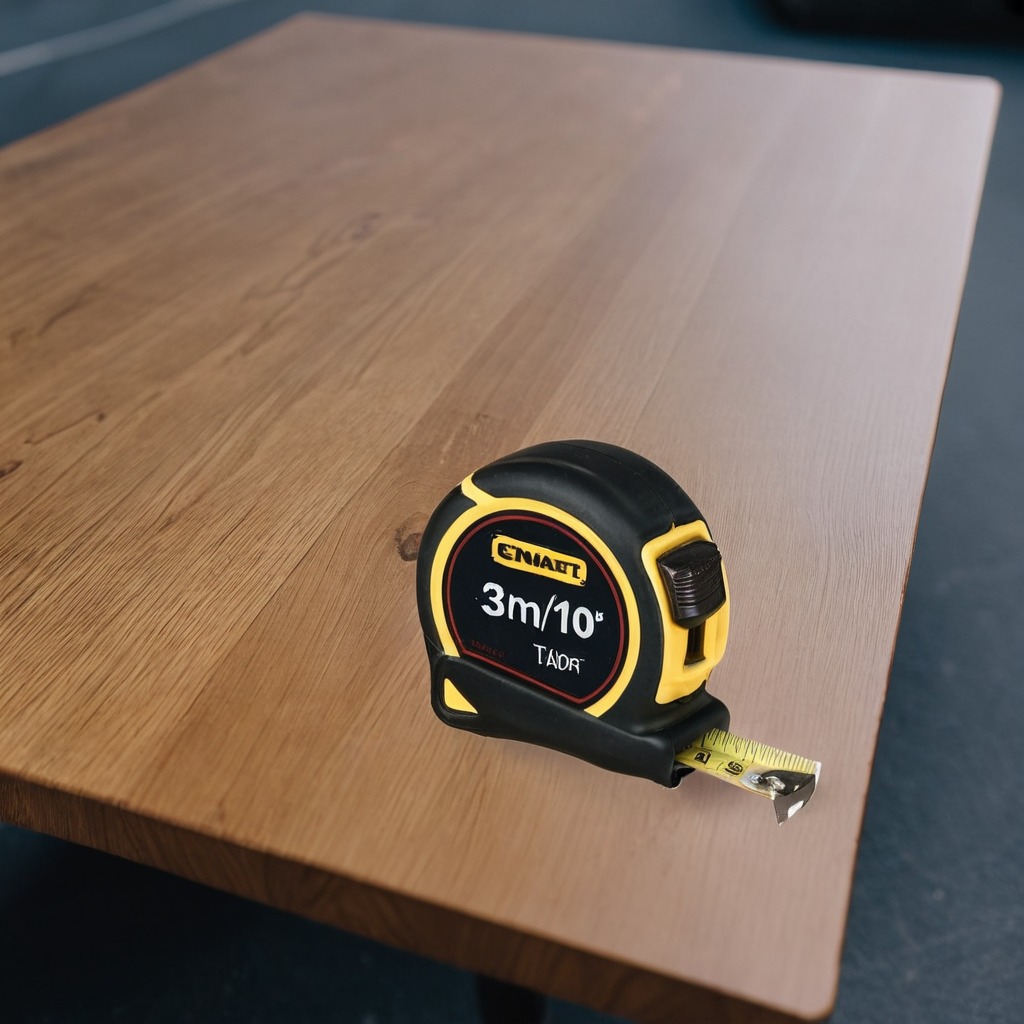
A measuring tape lies on the old table.